Question: There are some blocks in the picture. You are required to piece them together into a rectangle. Please return the perimeter of the rectangle.
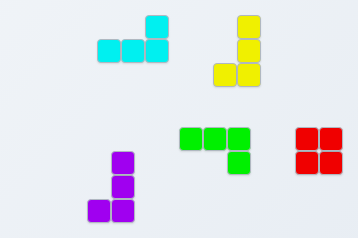
Answer: 18